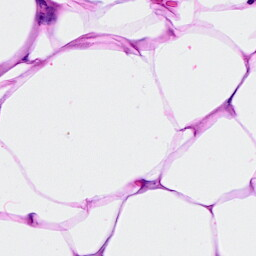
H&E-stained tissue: Breast